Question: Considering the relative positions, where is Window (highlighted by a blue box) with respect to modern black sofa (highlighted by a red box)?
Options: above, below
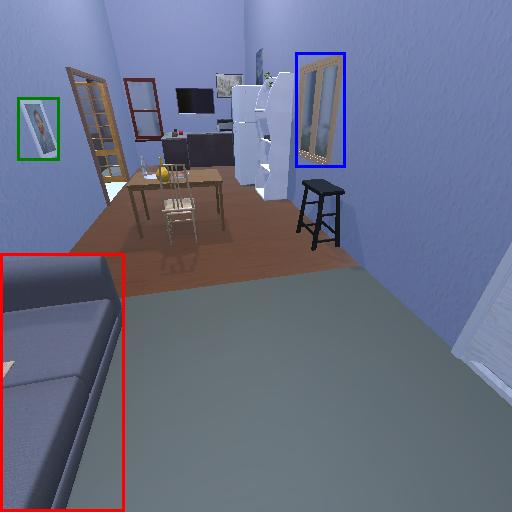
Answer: above